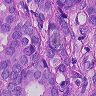
Metastatic tissue present: yes